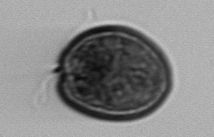
Label: Prorocentrum